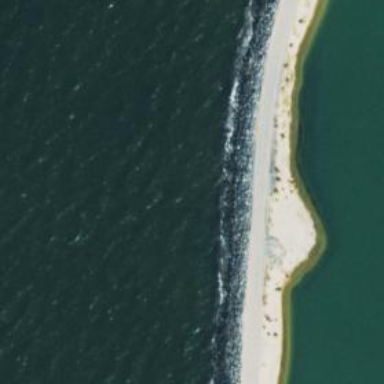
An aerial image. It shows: Breakwater structure.